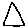
Label: triangle